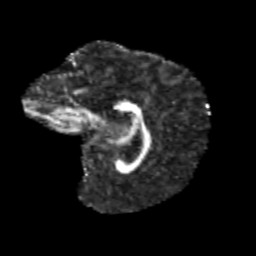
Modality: FA
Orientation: sagittal
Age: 13
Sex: female
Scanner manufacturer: siemens
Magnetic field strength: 3 T
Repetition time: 3.8 s
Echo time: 0.07 s